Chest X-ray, AP view. Patient: 62 years old, sex M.
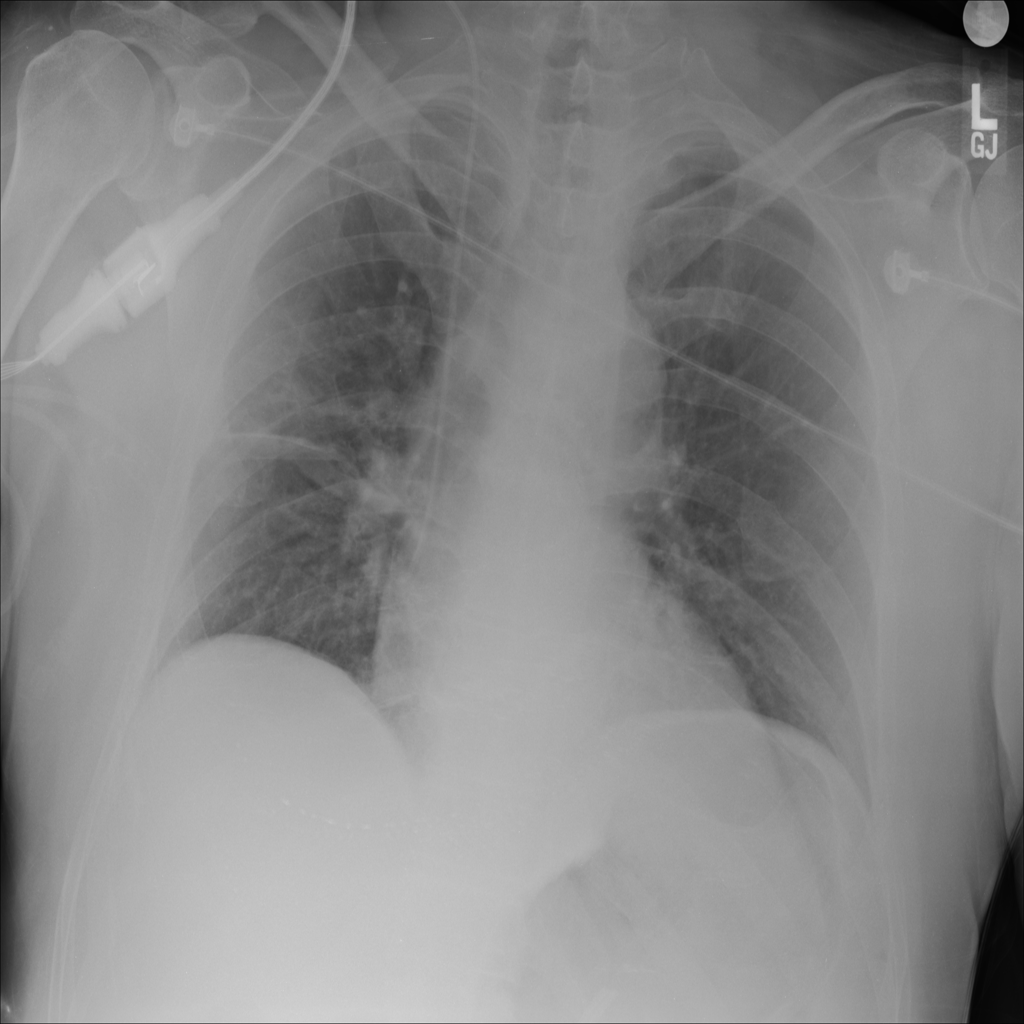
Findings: Atelectasis